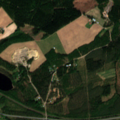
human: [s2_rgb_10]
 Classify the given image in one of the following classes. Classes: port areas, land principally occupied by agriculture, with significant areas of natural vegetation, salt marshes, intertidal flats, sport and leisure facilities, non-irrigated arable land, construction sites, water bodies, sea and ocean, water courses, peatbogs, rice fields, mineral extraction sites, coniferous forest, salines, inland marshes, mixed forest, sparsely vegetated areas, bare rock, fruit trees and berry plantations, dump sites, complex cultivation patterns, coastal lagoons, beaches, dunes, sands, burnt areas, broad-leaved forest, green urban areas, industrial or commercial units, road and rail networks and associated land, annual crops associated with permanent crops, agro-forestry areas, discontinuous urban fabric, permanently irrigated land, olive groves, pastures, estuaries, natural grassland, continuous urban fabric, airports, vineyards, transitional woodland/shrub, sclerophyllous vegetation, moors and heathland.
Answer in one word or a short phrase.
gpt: non-irrigated arable land, coniferous forest, mixed forest, transitional woodland/shrub